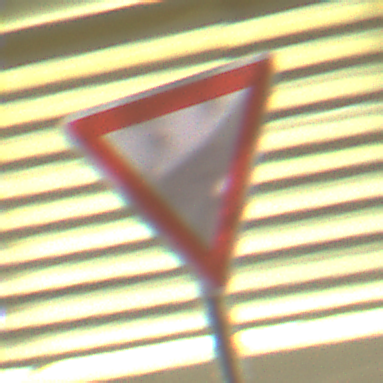
Verkehrszeichen: VorfahrtGewaehren
Umgebung: Outdoor, Urban
Tageszeit: SunriseSunset
Wetter: PartlyCloudy
Licht: Artificial
Jahreszeit: NotSpecified
Kontrast: HighContrast